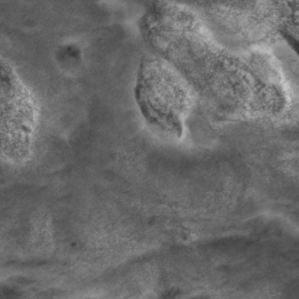
Label: non_frost